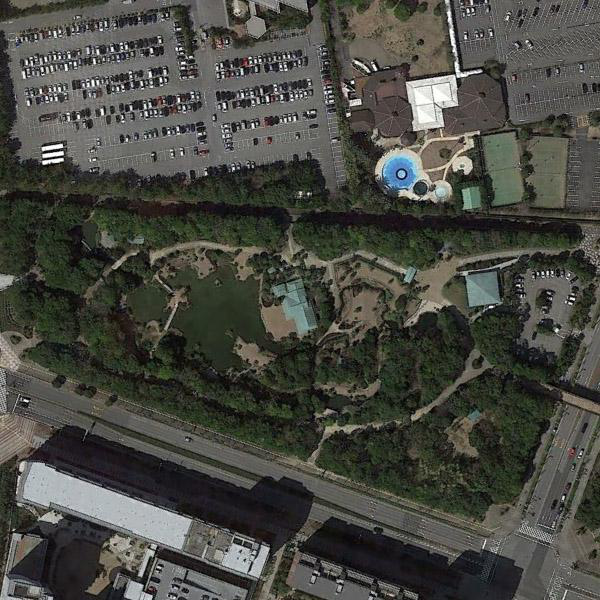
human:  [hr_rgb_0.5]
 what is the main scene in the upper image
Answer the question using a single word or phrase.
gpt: parking lot